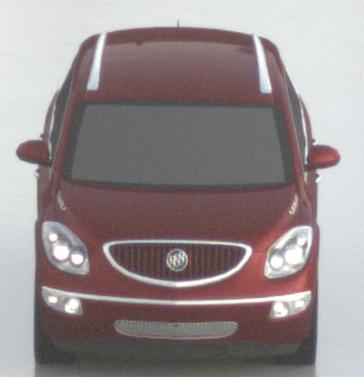
Make: Buick
Model: Enclave
Detailed model: GMT967
Model produced from: 2007
Model produced until: 2017
Doors: 5
Color: red
Road condition: wet road
Daytime: sunrise or sunset
Contrast: low contrast